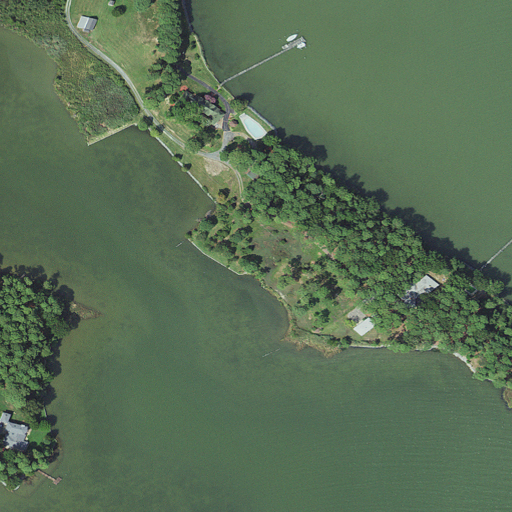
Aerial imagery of cape in Maryland named Point O' Pines containing open water, herbaceous wetlands, shrub, mixed forest, evergreen forest, low intensity development, cultivated crops, woody wetlands, open development, and medium intensity development